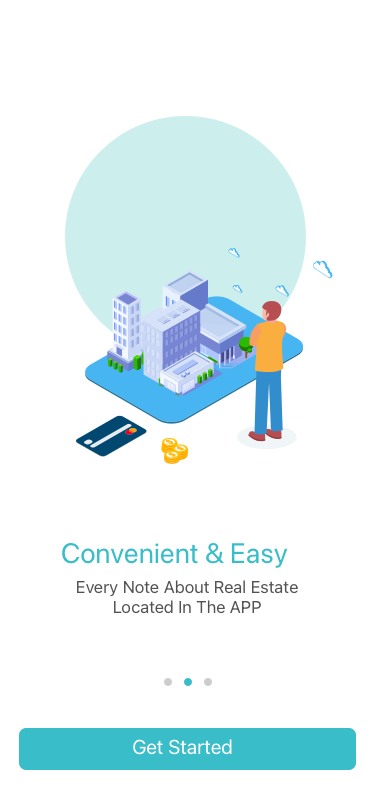
Text in this UI design:
Convenient & Easy
Every Note About Real Estate
Located In The APP
Get Started